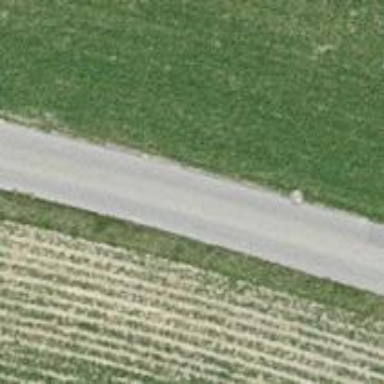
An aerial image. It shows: Unclassified road.